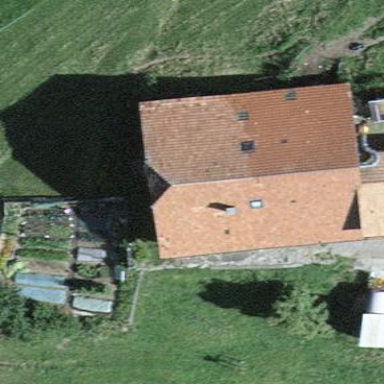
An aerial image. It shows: Farm building.